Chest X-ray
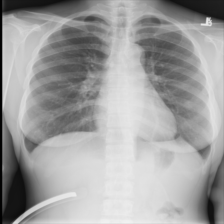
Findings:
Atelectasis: negative
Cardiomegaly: negative
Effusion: negative
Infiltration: negative
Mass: negative
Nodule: negative
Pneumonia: negative
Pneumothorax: negative
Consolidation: negative
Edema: negative
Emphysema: negative
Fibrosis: negative
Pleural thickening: negative
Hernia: negative